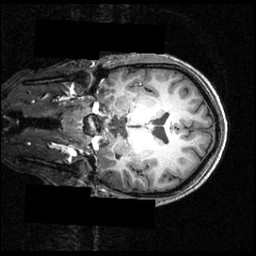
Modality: T1w
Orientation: coronal
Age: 24
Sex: male
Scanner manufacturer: siemens
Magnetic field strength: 3.951 T
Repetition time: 1.5 s
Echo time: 0.00335 s